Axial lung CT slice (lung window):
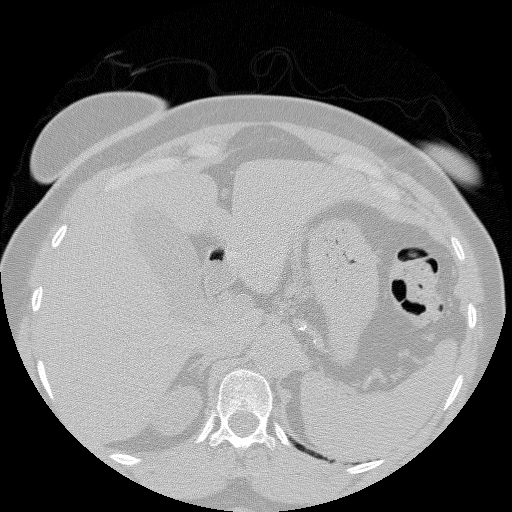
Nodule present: no